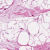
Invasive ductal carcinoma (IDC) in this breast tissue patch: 0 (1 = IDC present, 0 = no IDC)